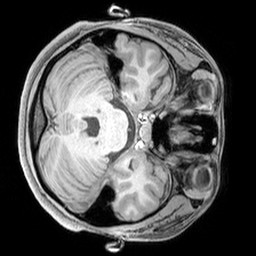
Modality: T1w
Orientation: axial
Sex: female
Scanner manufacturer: siemens
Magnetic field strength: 3 T
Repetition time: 2.3 s
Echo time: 0.00226 s